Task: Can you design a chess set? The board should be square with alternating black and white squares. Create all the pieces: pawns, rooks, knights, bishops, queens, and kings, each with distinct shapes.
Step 2523:
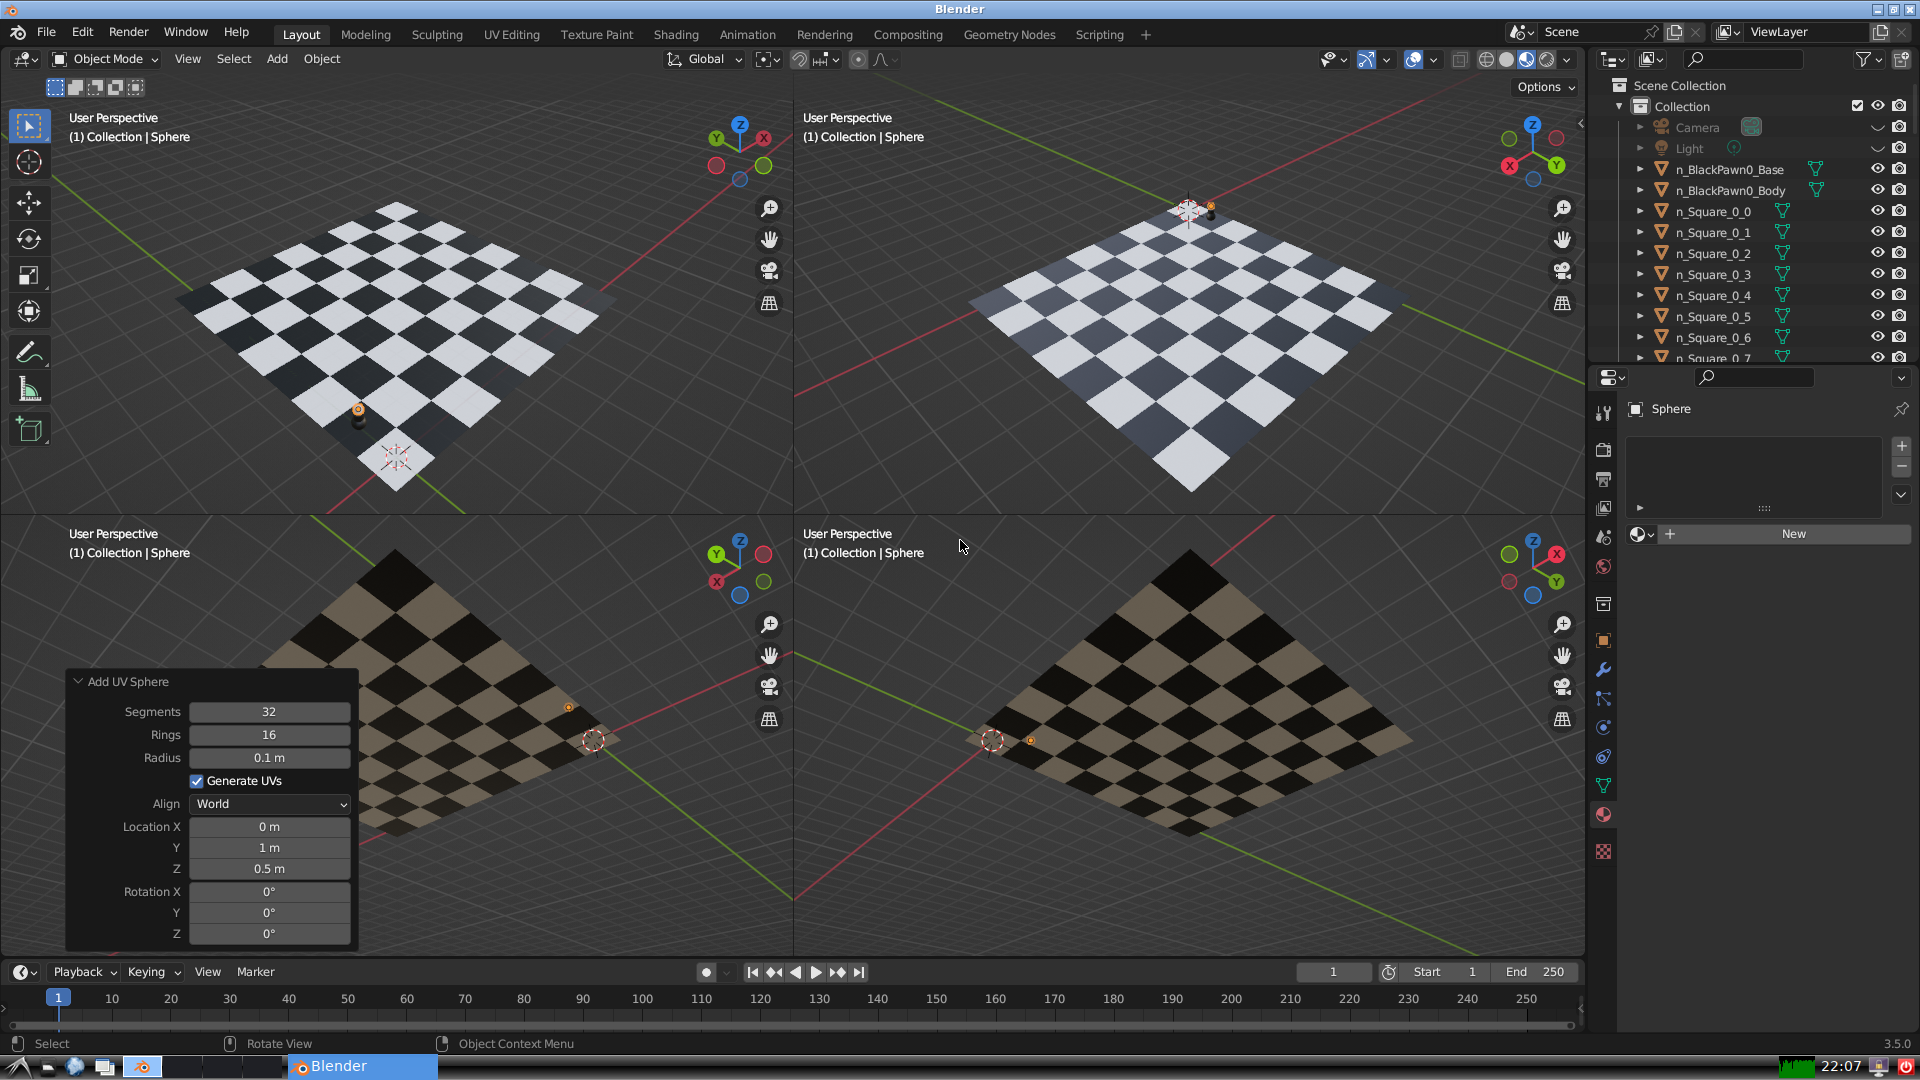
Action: {"key_press": ['Ctrl, Home']}